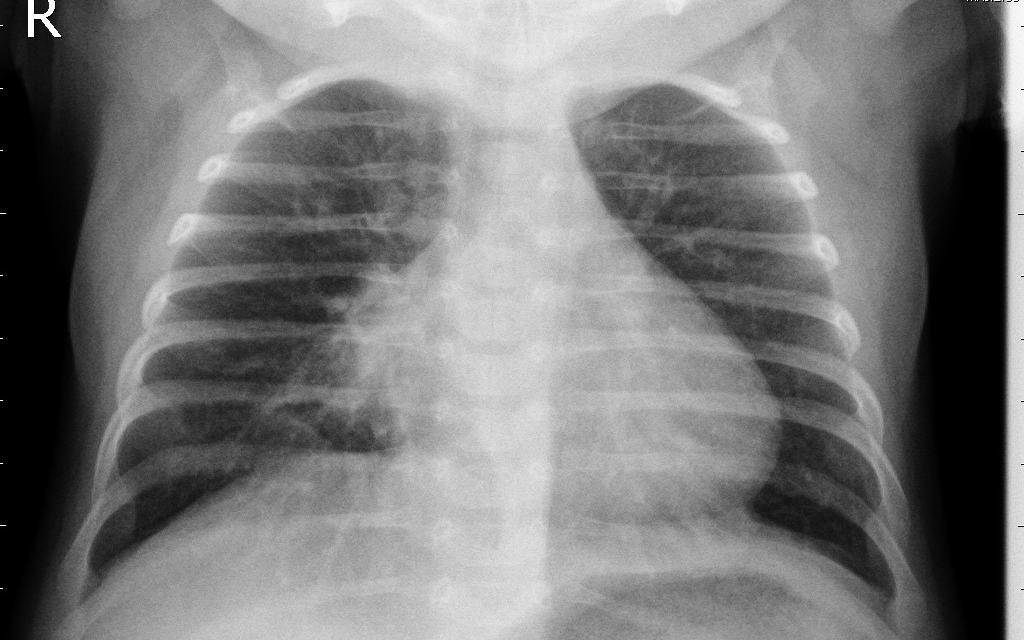
Diagnosis: PNEUMONIA